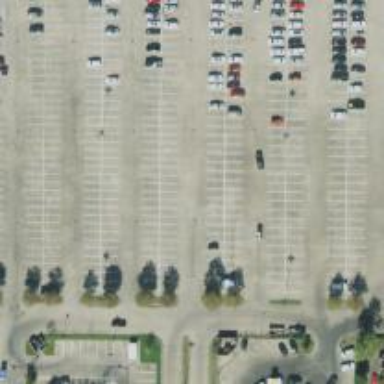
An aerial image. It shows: Parking space.